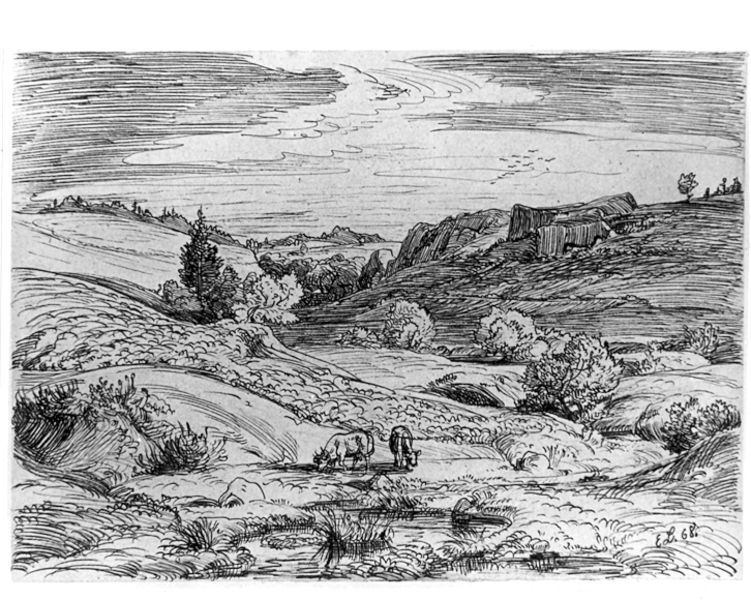
Titel: Landschaft bei Präg im Schwarzwald
Künstler: Emil Lugo
Standort: Karlsruhe
Institution: Staatliche Kunsthalle Karlsruhe
Schlagwörter: baum, berg, feder, felsen, gemälde, himmel, wasser, weiß, wolken, bäume, fluss, landschaft, menschen, see, teich, bewegung, grau, schwarz, skizze, zeichnung, blick, gras, haus, rasen, tier, tiere, weg, wiese, wolke, malerei, schleife, rembrandt, stein, steine, signatur, bach, feld, felder, horizont, hügel, kühe, natur, vieh, vögel, weide, wind, busch, büsche, gewässer, sträucher, wiesen, land, blatt, pflanzen, tal, wald, genre, vogelschwarm, aussicht, holzschnitt, ruhe, perspektive, zwei, acker, berge, bergig, fels, gebirge, dorf, grafik, graphik, wise, grasen, kuh, hügellandschaft, idylle, sturm, unwetter, wild, woken, stimmung, grashalme, striche, senke, tusche, rinder, weiden, kohle, linear, schwarm, druck, täler, initialen, schraffur, stich, schwarzweiß, bleistift, nadelbaum, tanne, malen, tümpel, lanschaft, fressen, bozzetto, kupferstich, stier, schraffierung, weise, weitsicht, federzeichnung, schwarz/weiß, skizzenhaft, büsch, dürrer, kugelschreiber, bukolik, woklen, pfanzen, wasserloch, schrafierung, weude, 68, 1680, 1868, b¨sche, menschlandschaft, hügellandschft